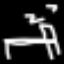
Label: bed